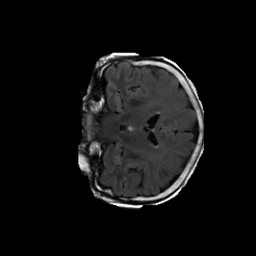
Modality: FLAIR
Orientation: coronal
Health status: ill
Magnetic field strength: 3 T